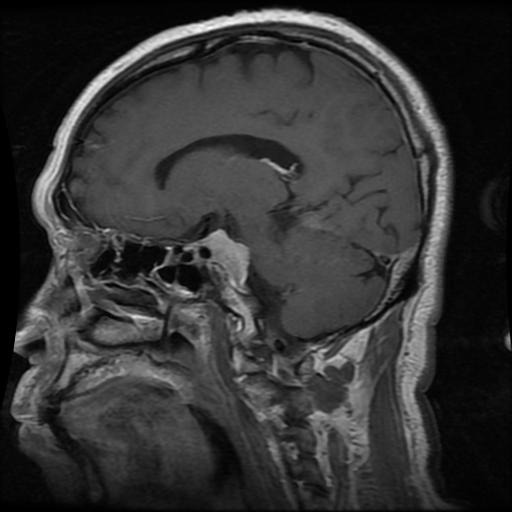
Label: meningioma